Question: Alright so basically I have 3 threads.
Each one of them use a function which inside uses the send() on a specific socket (let's call it S).
Here's a small design:

How would I synchronize the S socket in such a way so that send() will be called one after another in a queue instead of the threads accessing the socket all at the same time?
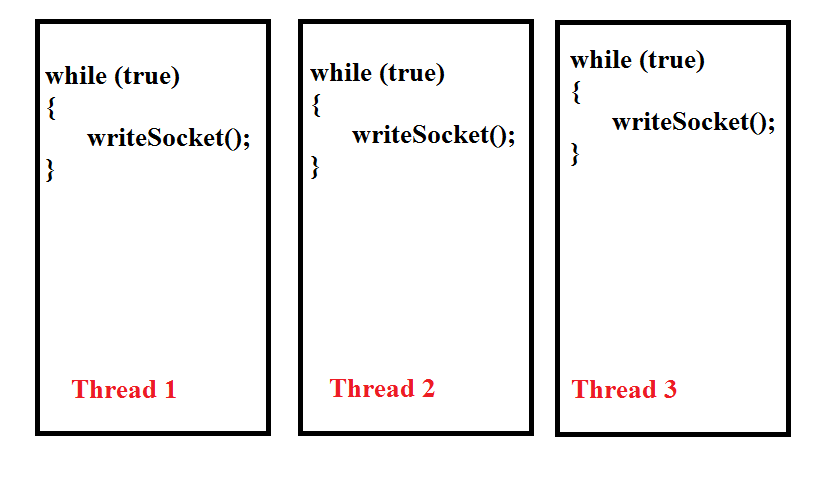
Answer: First, why not have an actual of data to be sent, and a dedicated IO thread popping items off of it and writing to the socket?
Then, if you are using regular blocking socket semantics, you can just write to the same socket from all three threads concurrently - the kernel will provide required locking at the system call level.